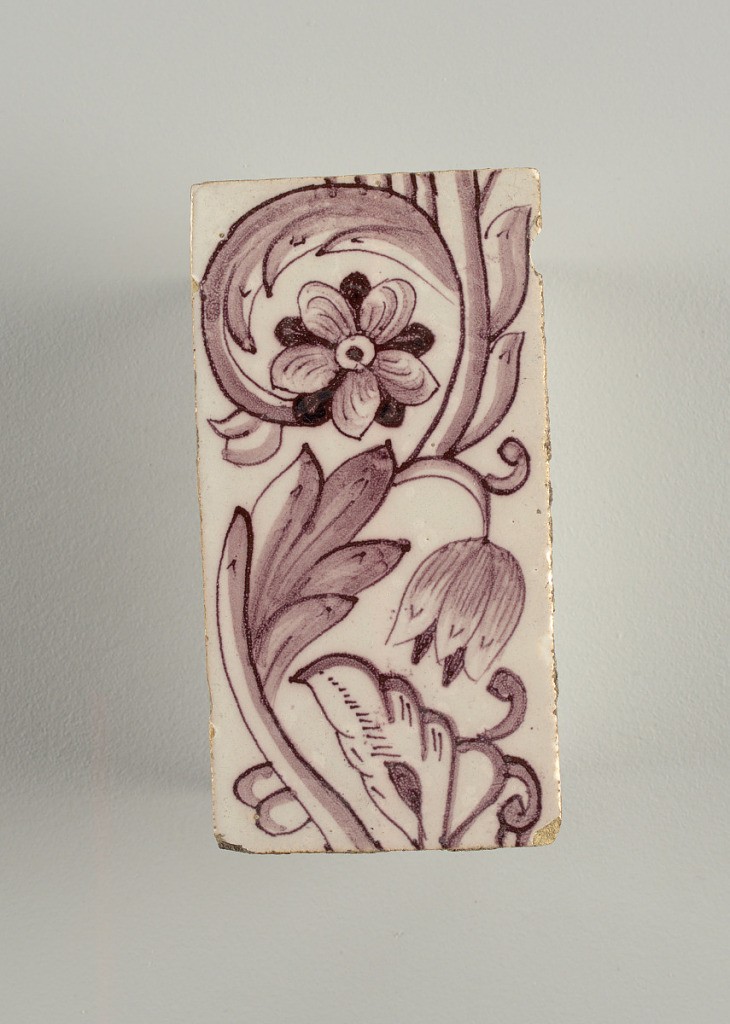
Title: Tile
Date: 18th century
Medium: Tin-enamelled earthenware
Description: Vertical rectangles. Each tile with identical pattern of two flowers and leaves on continuous scrolling stem. One flower faces the observer and the other is in profile. Manganese violet on white ground.